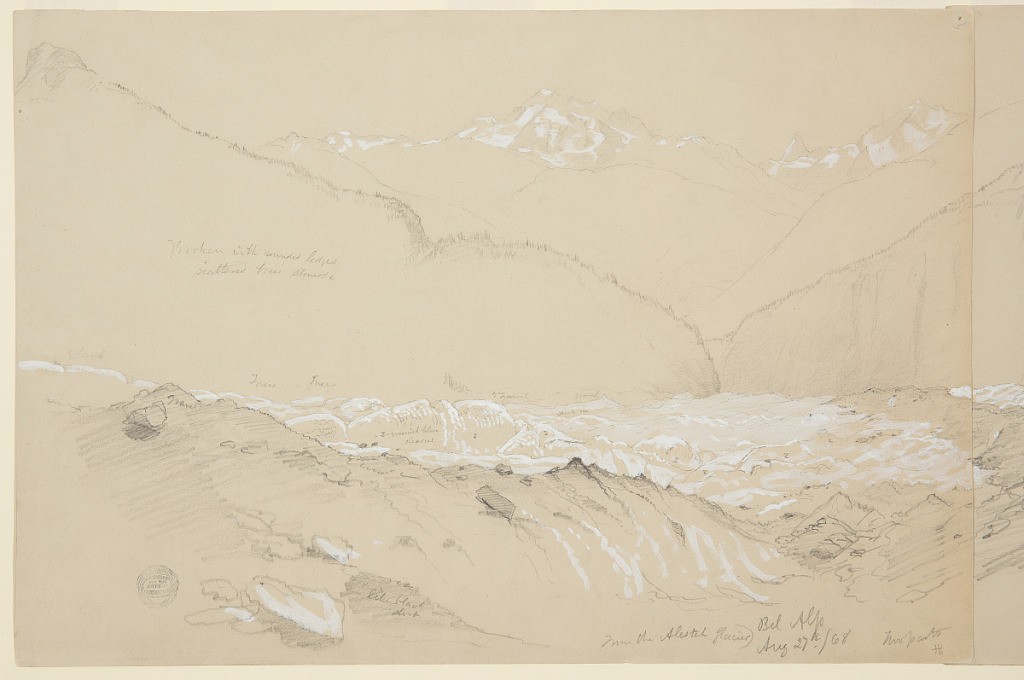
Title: View from the Aletsch Glacier, Switzerland, Part One
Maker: Frederic Edwin Church, American, 1826–1900
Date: August 27, 1868
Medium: Graphite, brush and white gouache on beige wove paper
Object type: Drawing
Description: Landscape sketch showing the first part of a panoramic view of the Pennine and Bernese Alps from the surface of the Aletsch Glacier near Belalp in Switzerland. This description refers to the entire view, comprising two leaves with 1917-4-464-b. Long piles of rocks and soil known as medial moraines are visible in the immediate foreground, with two rugged piles at left and right. The serrated surface of the glacier, highlighted in white gouache, extends from the foreground to the middle distance and is bounded at left and right by steep and heavily wooded mountainsides that ascend to the left and right corners. At upper right, a small alpine cabin is perched upon the ridge. In the background at center, three monumental, snow-capped mountains are prominently visible: the Dom at left, the Matterhorn at center, and the Weisshorn at right. They are viewed across several other mountainsides and ridges.